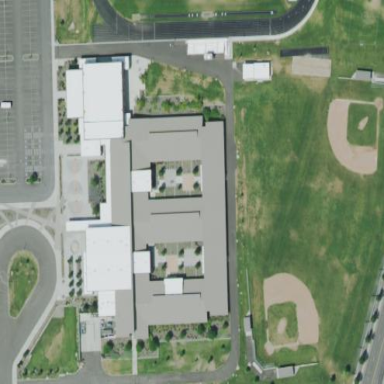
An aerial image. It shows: School.